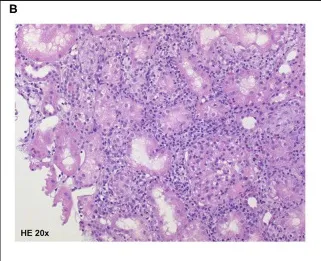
(B) ngTIN in our patient, 20x magnification, hematoxylin and eosin (HE) stain.
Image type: pathology (h&e)